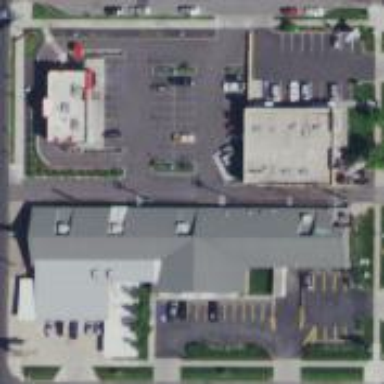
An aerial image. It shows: Retail area.